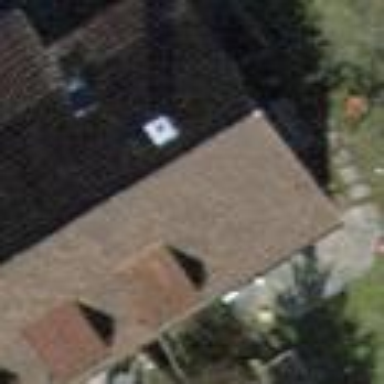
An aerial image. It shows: Building with tiled roof.